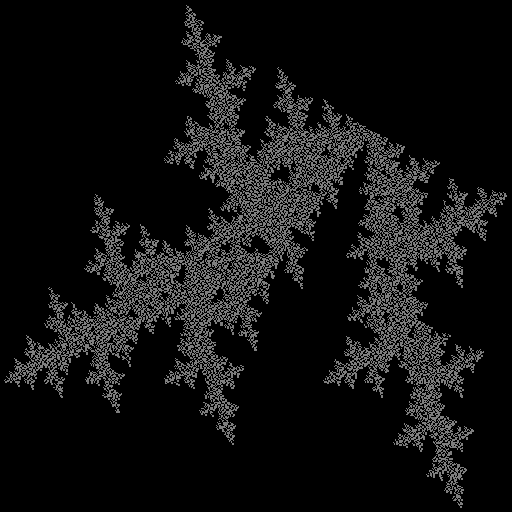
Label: a3